Question: I'm making a music application that enables you to freedraw lines from specified colors and then a trackbar would pass on top of it and should detect the curves and color to output sound and modified pitch etc depending on the curves.
What I'm looking for is help on detecting the lines and curves. They are drawn in a Label as a BUfferedImage. The following is a screenshot:

The Black line I drew to represent the trackbar, but infact it would be a Rectangle drawn by drawRect or it could be a imagepanel, depends on the way you detect lines.
My question:
-
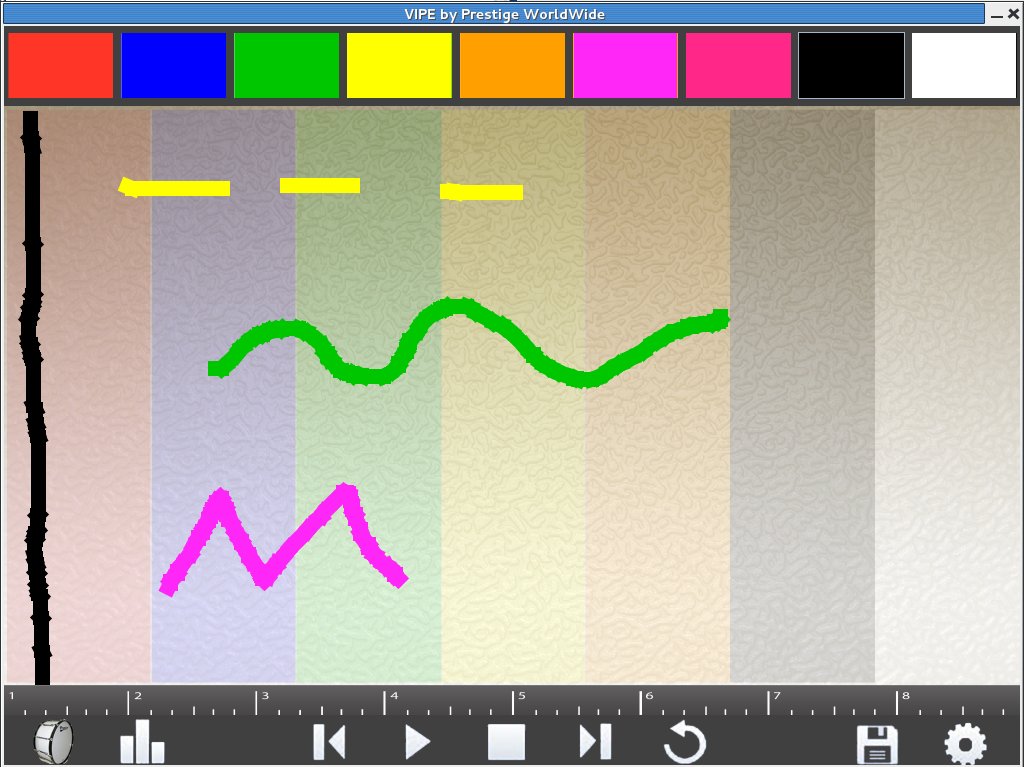
Answer: You want to store the coordinates of the user's drawing motions at the very least. You could store these as points or convert them into representations of line segments and/or curves depending on your requirements. Of course, store the stroke, color and anything you want as part of this model.
To accomplish this, I think the path of least resistance would probably have you utilizing 'java.awt.Shape' and everything in 'java.awt.geom'. Specifically, I think you would want to represent each user-drawn element as one or more 'Path2D' and/or 'Area' objects in response to user drawing motions. Then, have your GUI render these models on your custom Component.
Path2D would store the movements as lines and curves accessible through a PathIterator. Given a trackbar represented by a 'Rectangle2D', you can use the various methods available for comparing and combining geometries--namely the Shape interface's 'intersects(Rectangle2D)' here. If a geometry model intersects your trackbar, you could then iterate through the path components until you find the actual sub-segment that is intersecting. This gets you the local slope.